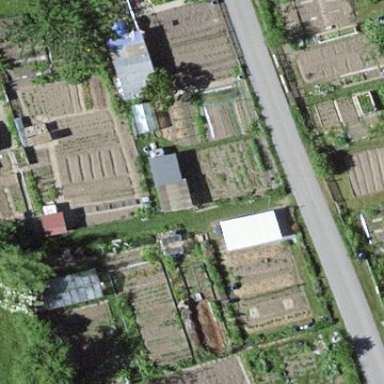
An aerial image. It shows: Allotments area.